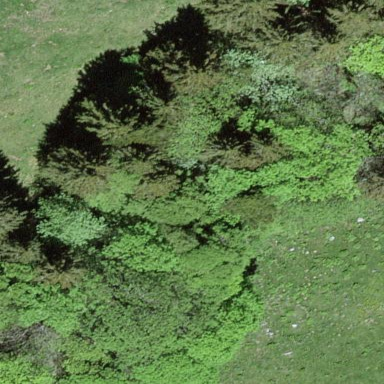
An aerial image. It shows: Evergreen forest.